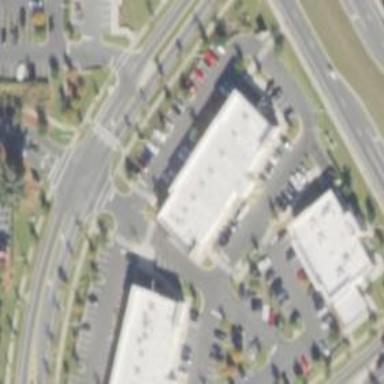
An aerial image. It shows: Retail building.